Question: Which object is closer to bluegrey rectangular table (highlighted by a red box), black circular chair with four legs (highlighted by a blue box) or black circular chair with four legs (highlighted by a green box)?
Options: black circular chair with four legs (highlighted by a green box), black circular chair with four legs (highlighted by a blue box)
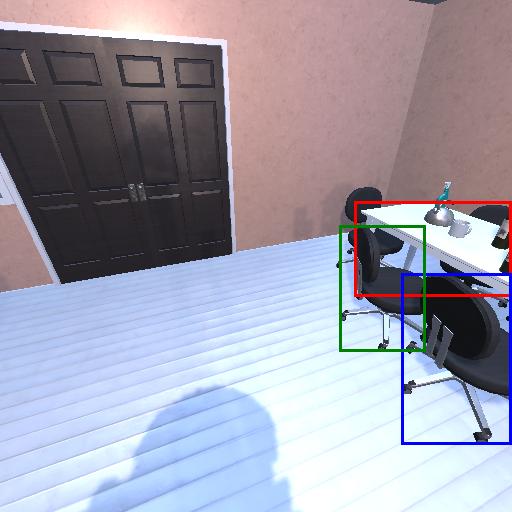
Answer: black circular chair with four legs (highlighted by a green box)